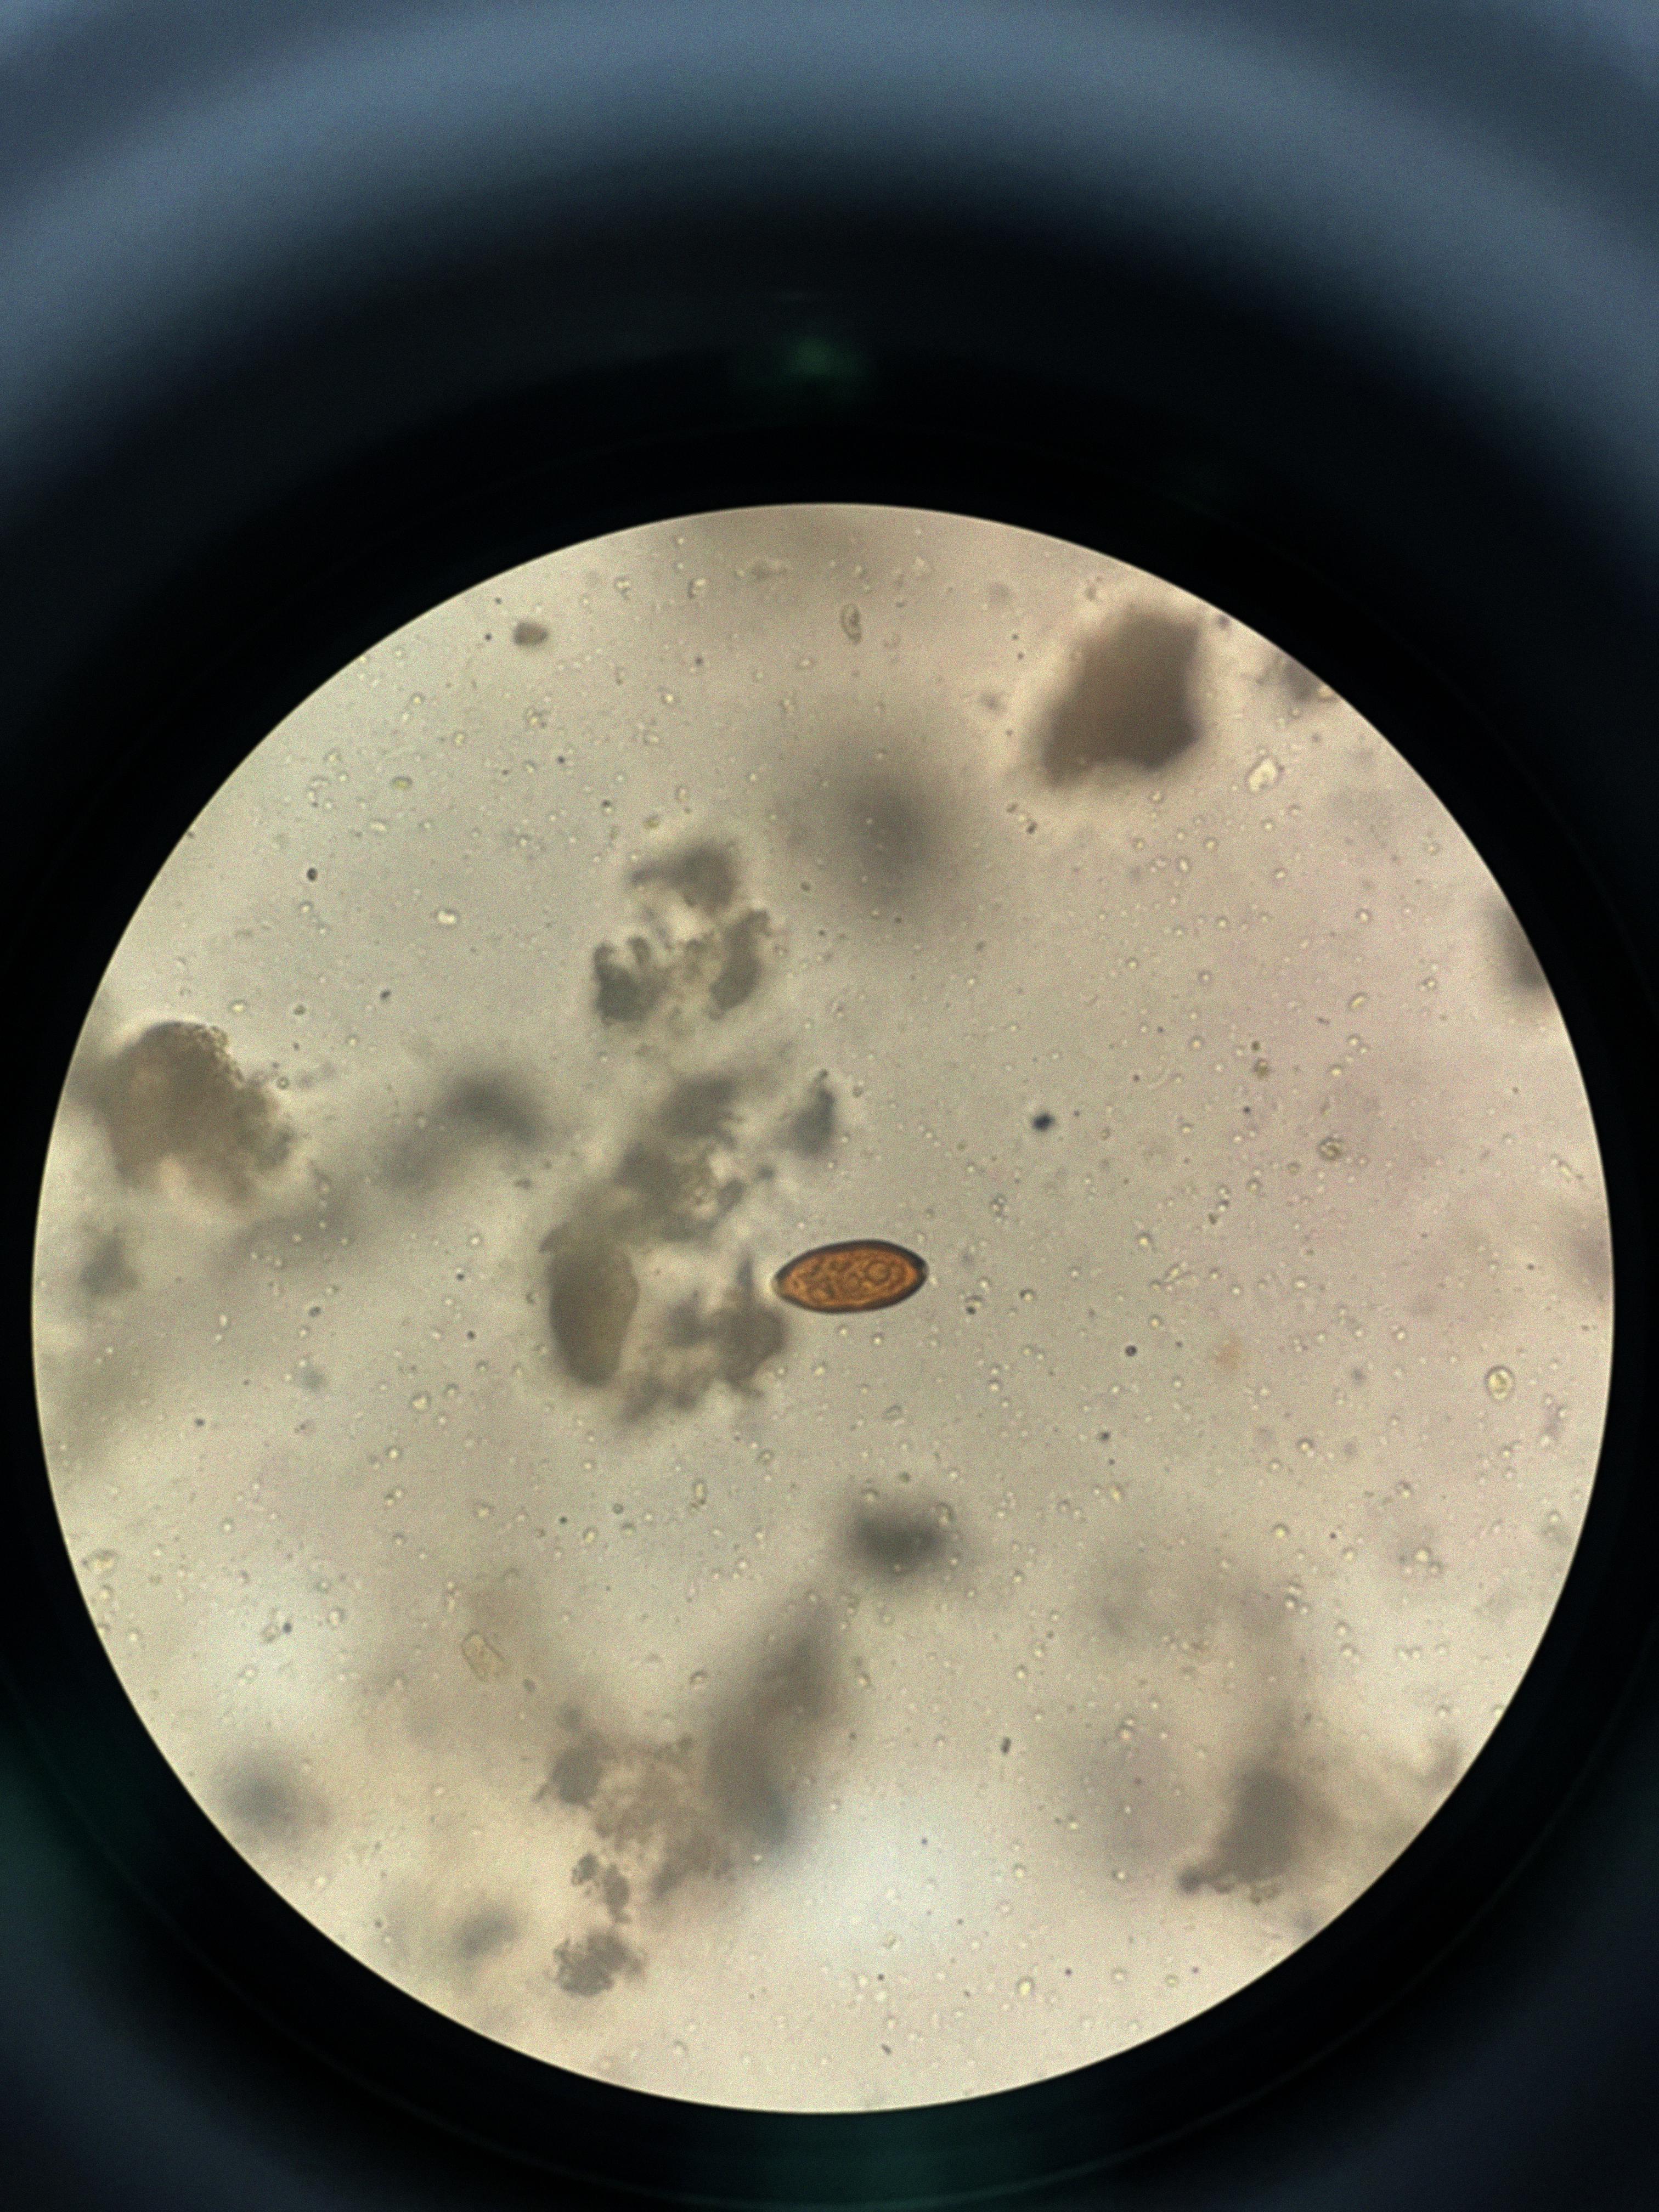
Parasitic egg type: Trichuris trichiura